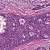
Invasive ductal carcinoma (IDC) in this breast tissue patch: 0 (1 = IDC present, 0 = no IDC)